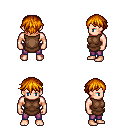
a pixel art fantasy rpg character, male body template, human, light skin, brown tunic, magenta pants, dark blonde short bangs hairstyle, four views (front, back, left, right), 2x2 character sprite sheet, small pixel art, hard edges, no anti-aliasing